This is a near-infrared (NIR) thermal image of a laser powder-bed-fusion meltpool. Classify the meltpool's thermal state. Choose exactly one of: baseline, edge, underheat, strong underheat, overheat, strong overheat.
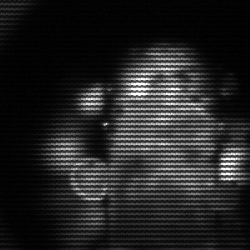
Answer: strong underheat